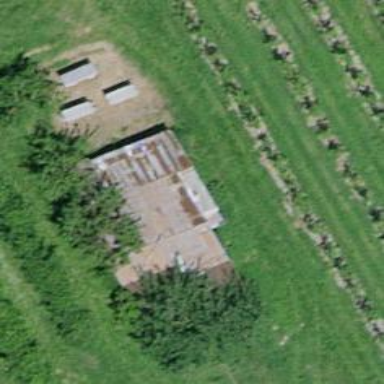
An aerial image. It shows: Shed building.